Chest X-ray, AP view. Patient: 35 years old, sex M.
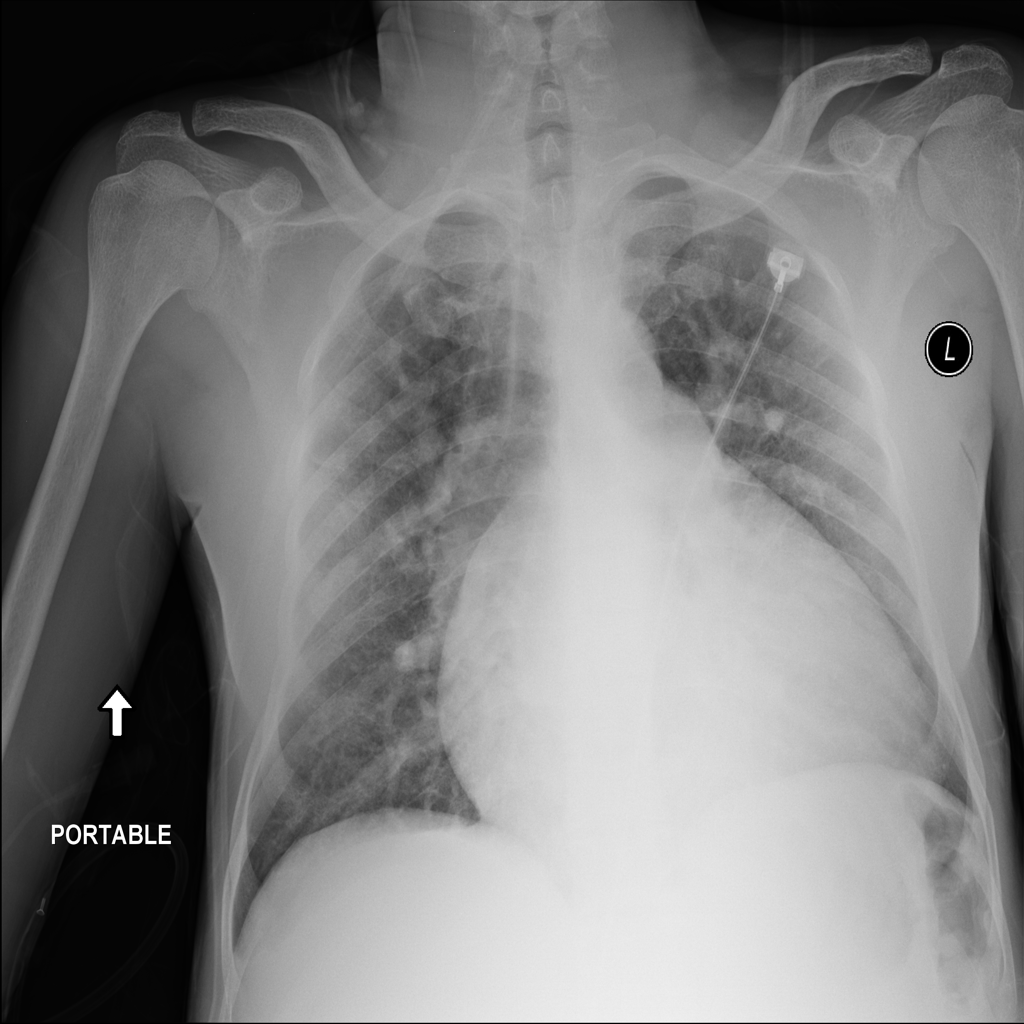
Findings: No Finding